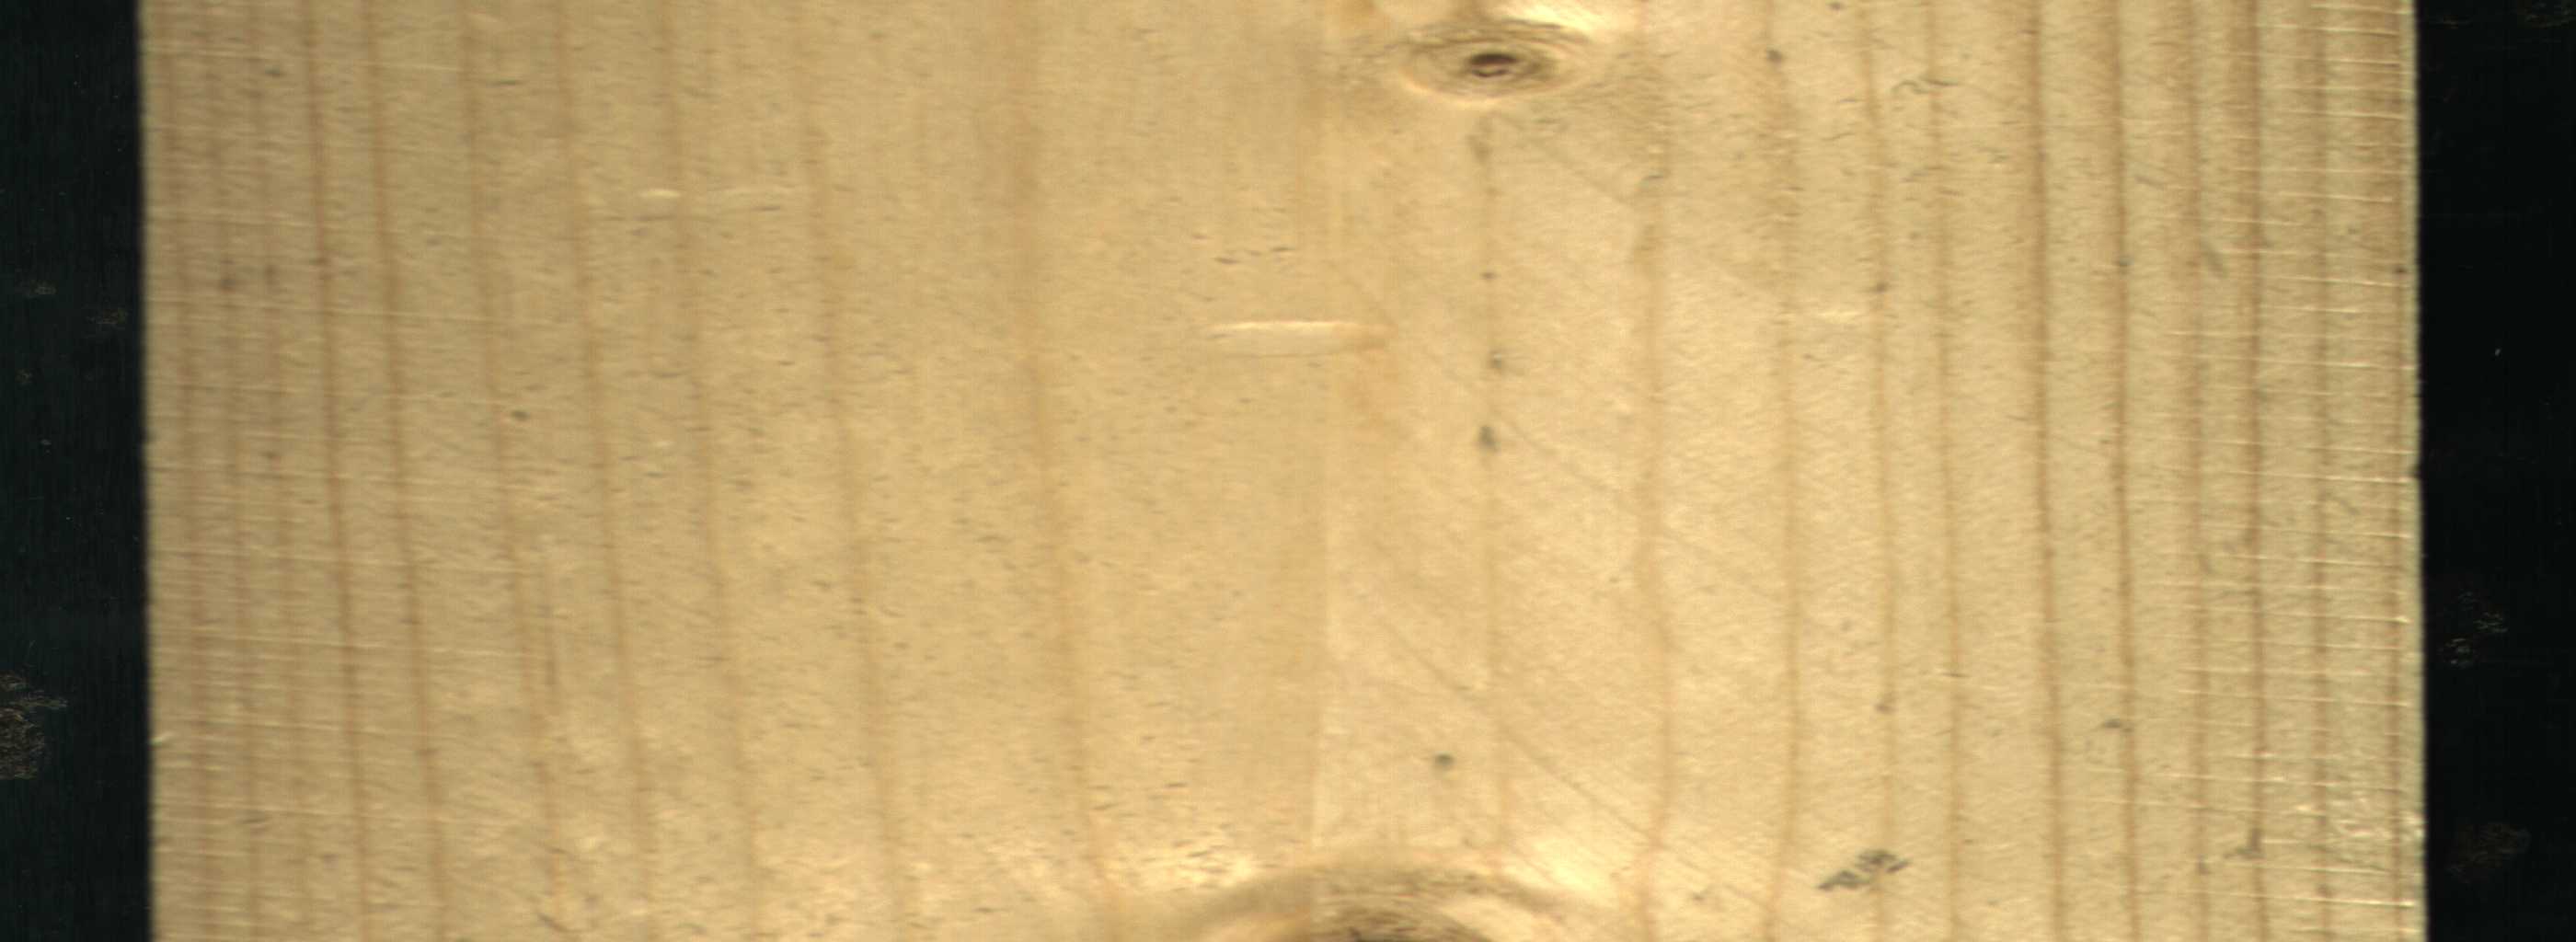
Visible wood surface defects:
Live_Knot
Live_Knot